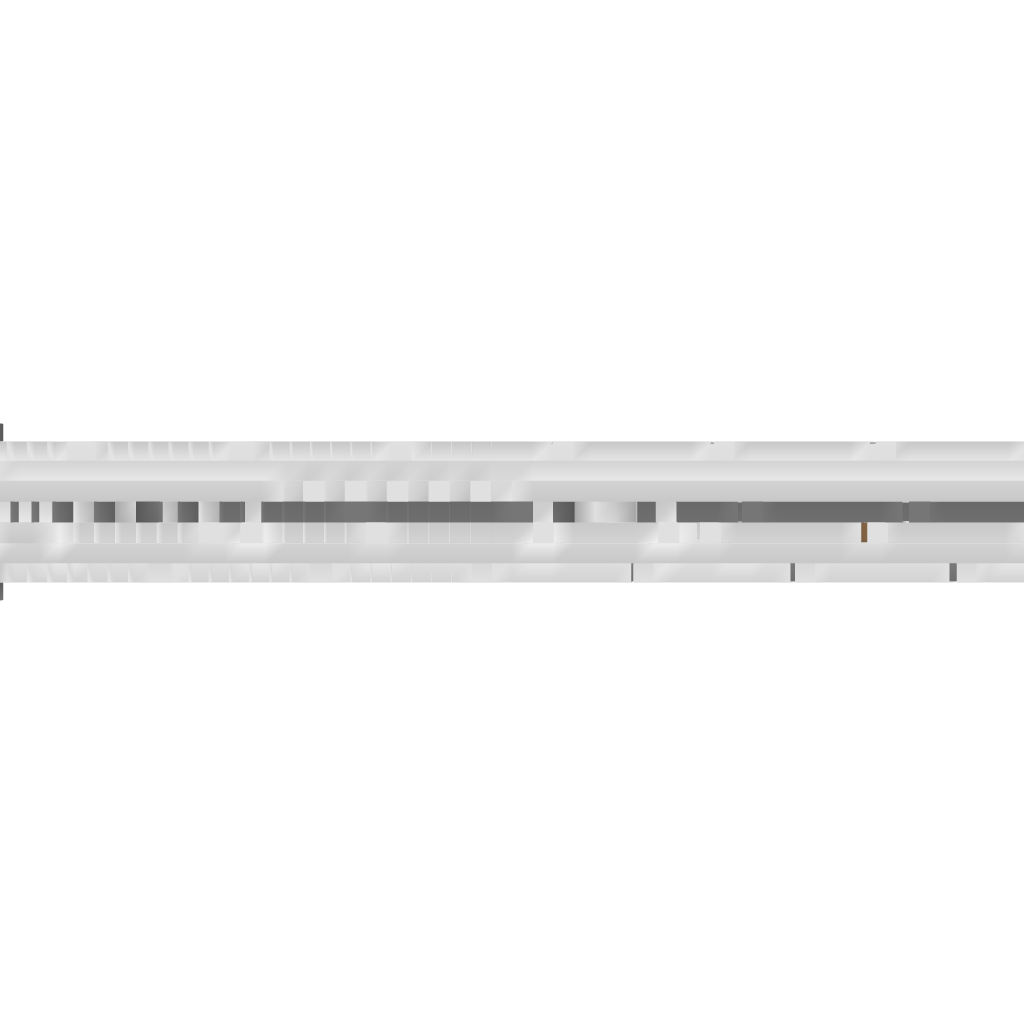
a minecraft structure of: The Ukranian Cigar Merchant Ship bad low quality